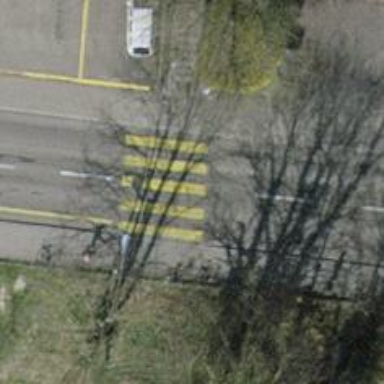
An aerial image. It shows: Uncontrolled zebra crossing on the road.